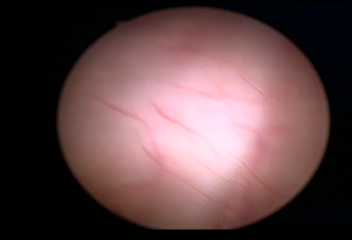
Modality: WLC
Class: Normal mucosa
Bladder cancer association: No